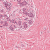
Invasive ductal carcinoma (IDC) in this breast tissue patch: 0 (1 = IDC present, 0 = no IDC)